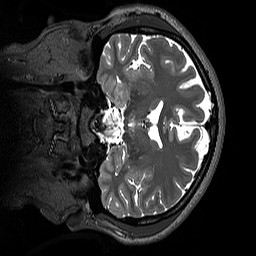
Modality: T2w
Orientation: coronal
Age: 38
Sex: female
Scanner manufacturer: siemens
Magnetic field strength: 3 T
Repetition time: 3.2 s
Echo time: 0.412 s